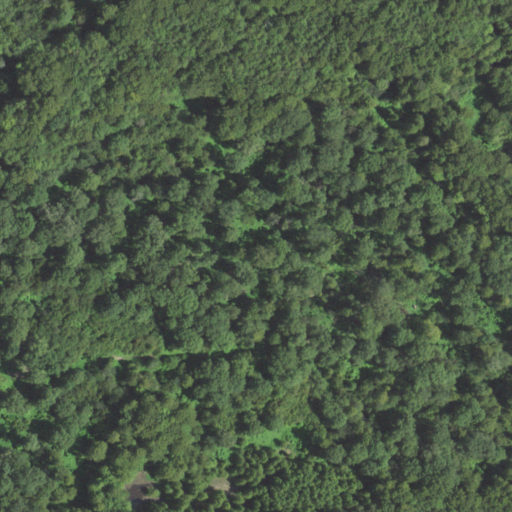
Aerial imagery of island in Louisiana named Big Island containing woody wetlands and open development